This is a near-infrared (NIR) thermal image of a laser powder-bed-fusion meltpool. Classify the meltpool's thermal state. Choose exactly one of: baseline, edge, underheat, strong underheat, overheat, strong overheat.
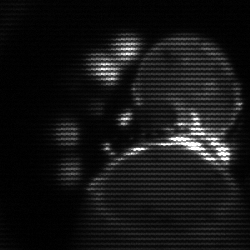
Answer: edge